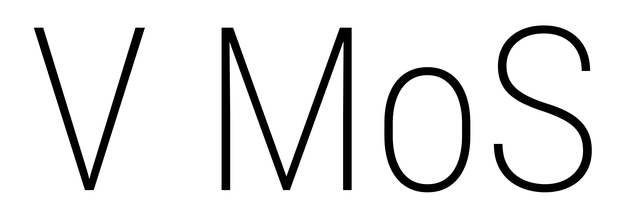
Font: Roboto_Condensed_ExtraLight